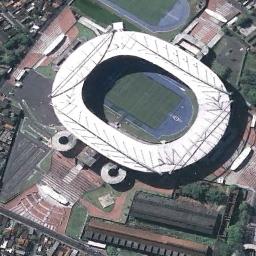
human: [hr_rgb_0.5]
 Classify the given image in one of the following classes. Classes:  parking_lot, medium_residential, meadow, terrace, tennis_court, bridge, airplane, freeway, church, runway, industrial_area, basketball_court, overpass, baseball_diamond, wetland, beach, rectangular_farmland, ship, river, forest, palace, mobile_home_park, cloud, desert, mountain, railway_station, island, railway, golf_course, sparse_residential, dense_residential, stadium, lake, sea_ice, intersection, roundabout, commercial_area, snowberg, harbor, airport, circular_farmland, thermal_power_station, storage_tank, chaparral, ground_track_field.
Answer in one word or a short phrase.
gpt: stadium